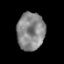
Tissue: prostate
Cell type: Myeloid cells
Senescence score: 0.3237
Nuclear area (px): 1023
Mean DAPI intensity: 135.361